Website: walmart
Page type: billing-address
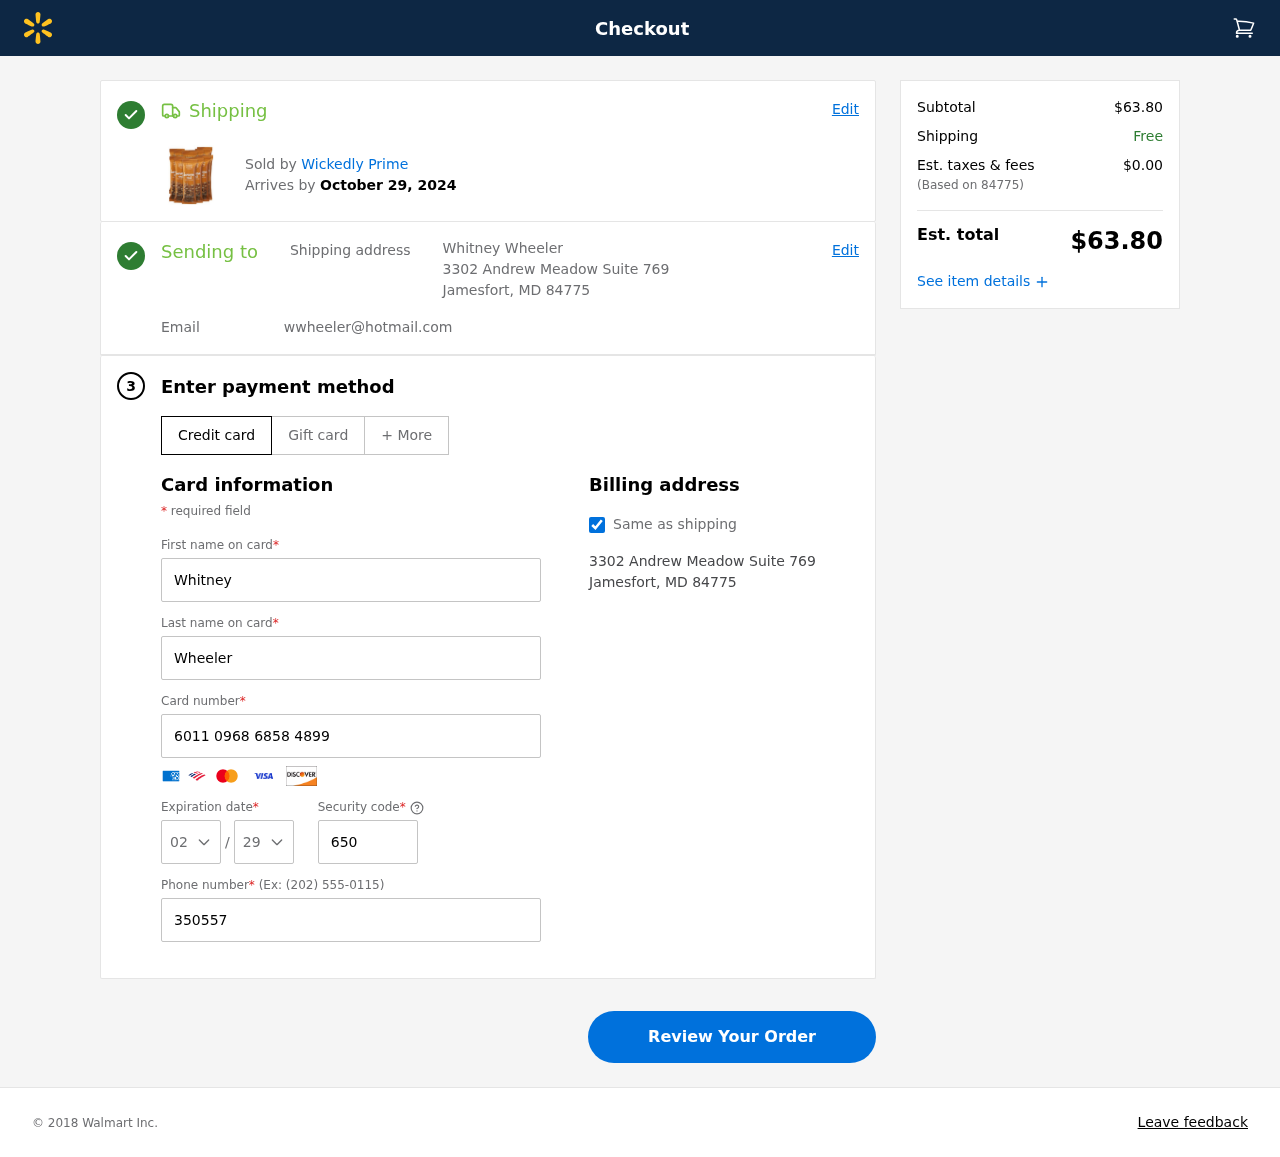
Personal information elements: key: PII_CARD_CVV
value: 650
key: PII_CARD_EXPIRY_MONTH
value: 02
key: PII_CARD_EXPIRY_YEAR
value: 29
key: PII_CARD_NUMBER
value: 6011 0968 6858 4899
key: PII_CITY_STATE_ZIP
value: Jamesfort, MD 84775
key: PII_EMAIL
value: wwheeler@hotmail.com
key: PII_FIRSTNAME
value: Whitney
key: PII_FULLNAME
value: Whitney Wheeler
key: PII_LASTNAME
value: Wheeler
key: PII_PHONE
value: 3505578449
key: PII_POSTCODE
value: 84775
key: PII_STREET
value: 3302 Andrew Meadow Suite 769
Product elements: key: PRODUCT1_BRAND
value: Wickedly Prime
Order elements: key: ORDER_DELIVERY_DATE
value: October 29, 2024
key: ORDER_SUBTOTAL
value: $63.80
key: ORDER_TAX
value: $0.00
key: ORDER_TOTAL
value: $63.80